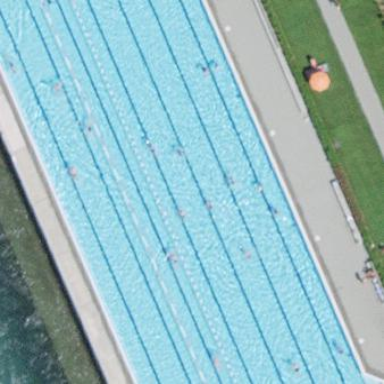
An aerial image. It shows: Outdoor swimming pool area meant for swimming leisurely.